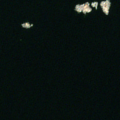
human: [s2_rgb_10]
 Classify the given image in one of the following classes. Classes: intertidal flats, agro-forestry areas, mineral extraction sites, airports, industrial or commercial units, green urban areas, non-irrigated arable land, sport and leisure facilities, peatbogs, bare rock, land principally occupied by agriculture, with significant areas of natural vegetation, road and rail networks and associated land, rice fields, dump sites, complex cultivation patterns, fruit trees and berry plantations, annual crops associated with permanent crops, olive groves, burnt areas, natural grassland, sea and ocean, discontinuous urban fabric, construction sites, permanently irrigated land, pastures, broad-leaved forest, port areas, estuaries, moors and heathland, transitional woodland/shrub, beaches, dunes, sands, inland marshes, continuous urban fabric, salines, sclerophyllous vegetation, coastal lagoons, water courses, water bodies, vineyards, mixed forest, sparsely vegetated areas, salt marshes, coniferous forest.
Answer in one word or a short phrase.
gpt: sea and ocean